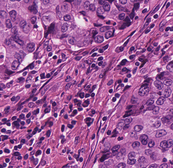
Tumor epithelial tissue: yes
Tumor-associated stroma tissue: yes
Normal tissue: no